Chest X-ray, PA view. Patient: 33 years old, sex M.
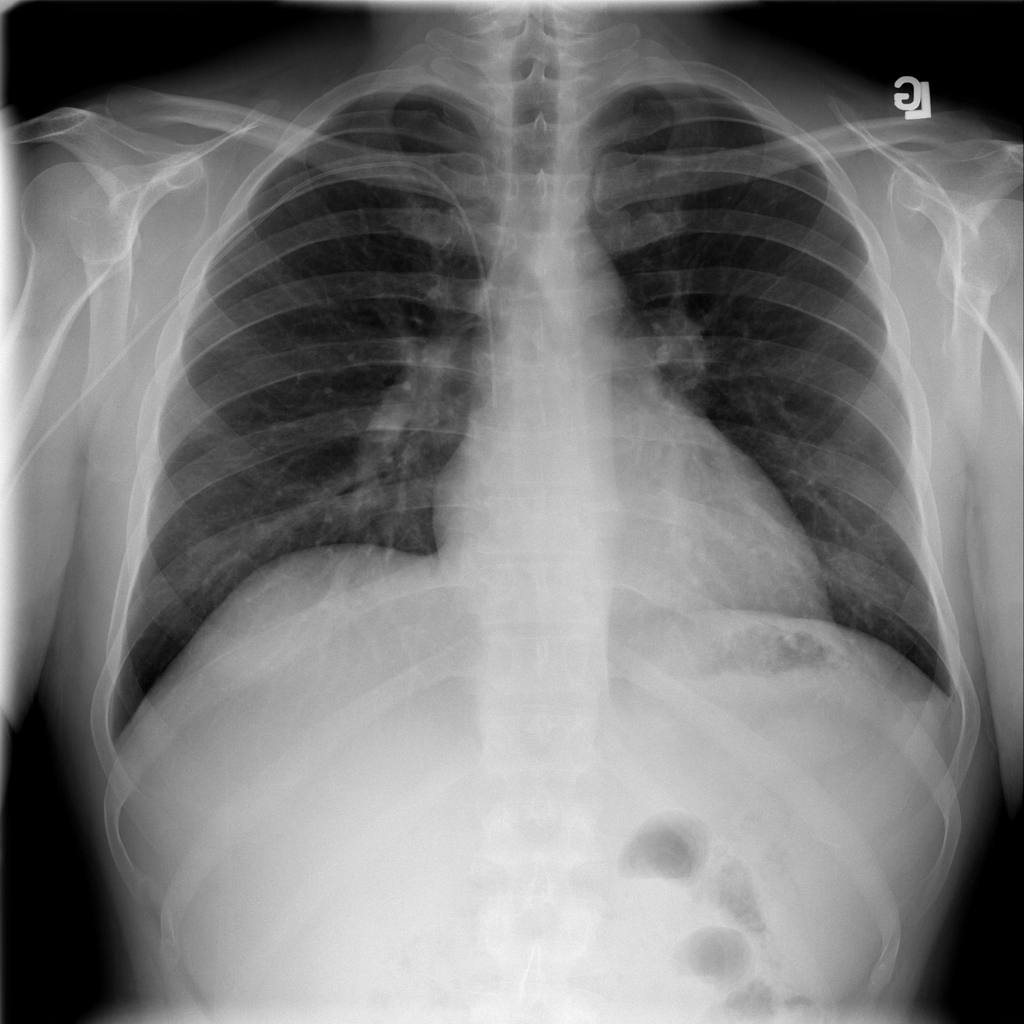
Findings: No Finding